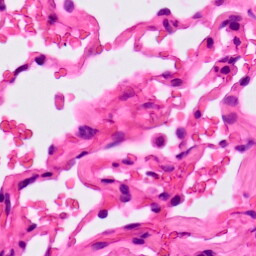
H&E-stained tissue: Lung